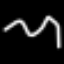
Label: squiggle